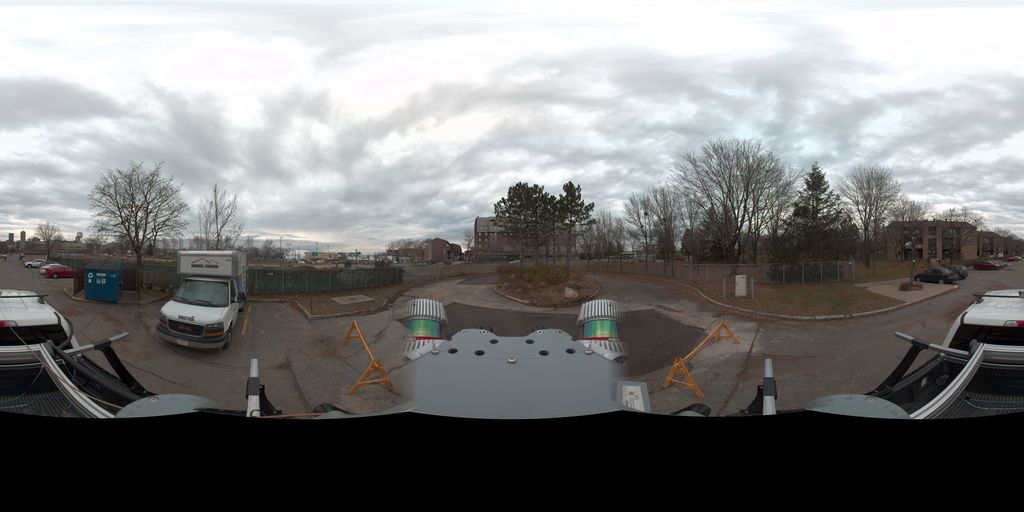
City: quebec_city